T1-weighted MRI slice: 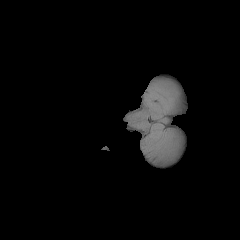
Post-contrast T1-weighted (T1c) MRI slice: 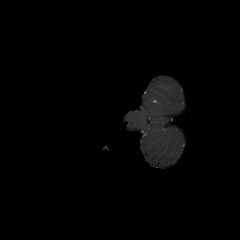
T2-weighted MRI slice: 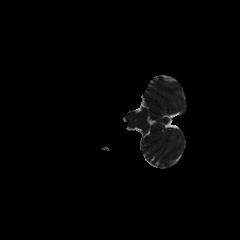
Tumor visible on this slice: yes